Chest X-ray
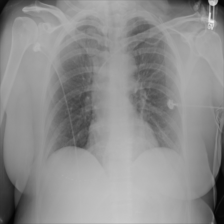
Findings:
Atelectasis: negative
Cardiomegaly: negative
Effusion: negative
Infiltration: negative
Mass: negative
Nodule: negative
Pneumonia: negative
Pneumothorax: negative
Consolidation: negative
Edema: negative
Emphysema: negative
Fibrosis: negative
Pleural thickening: negative
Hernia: negative